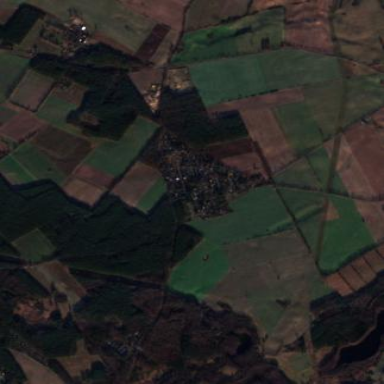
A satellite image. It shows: Picturesque farmland scene.